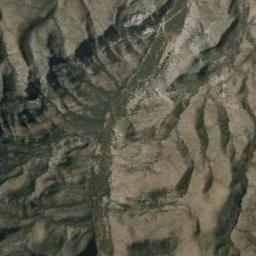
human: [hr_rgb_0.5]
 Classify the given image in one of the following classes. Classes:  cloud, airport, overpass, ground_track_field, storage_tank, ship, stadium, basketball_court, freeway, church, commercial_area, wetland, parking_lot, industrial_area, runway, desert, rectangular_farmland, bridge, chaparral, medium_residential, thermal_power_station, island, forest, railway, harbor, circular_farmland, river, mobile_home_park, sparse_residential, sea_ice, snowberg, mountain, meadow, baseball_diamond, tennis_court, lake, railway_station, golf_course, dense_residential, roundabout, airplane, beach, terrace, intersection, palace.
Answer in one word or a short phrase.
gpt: mountain